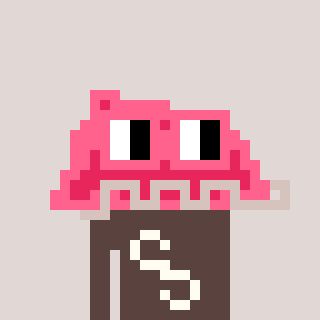
a pixel art character with square pink glasses, a retainer-shaped head and a darkbrown-colored body on a warm background